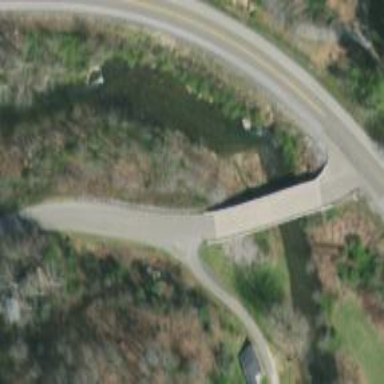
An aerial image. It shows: Tertiary road passing over bridge.